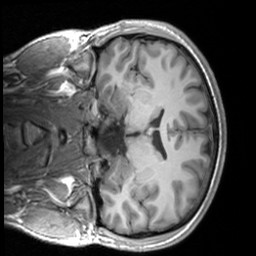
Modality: T1w
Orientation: coronal
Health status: healthy
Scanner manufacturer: siemens
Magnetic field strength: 3 T
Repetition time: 1.9 s
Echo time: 0.00226 s